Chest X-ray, AP view. Patient: 58 years old, sex F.
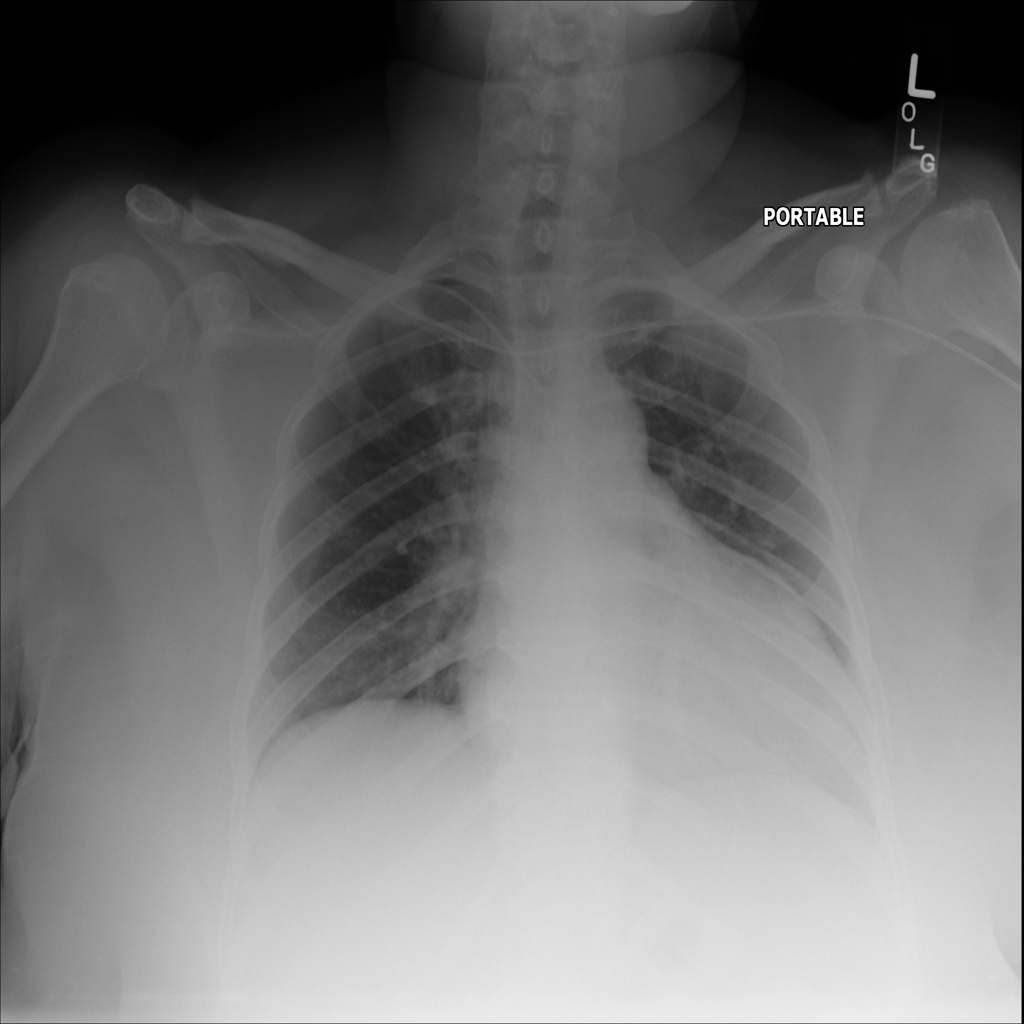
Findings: No Finding